Question: I want to draw this plot:

from <URL>. The beginning of the data:
'''
x <- read.csv2(text=
"strategy;success;date
1;1;02.09.2007
1;0;4/19/2012
1;1;2/15/2013
1;0;3/17/2004
1;1;12.02.2004
2;1;7/28/2014
1;1;9/29/2003
1;1;04.02.2004
1;1;09.02.2004
1;1;12/21/2004
1;1;6/23/2005
1;1;7/26/2005
1;1;8/24/2005
1;1;12.08.2005
1;1;01.10.2006
1;1;1/27/2006
1;1;07.10.2006
1;1;8/31/2006
1;1;3/20/2007
1;1;4/26/2007
1;1;6/27/2007
1;1;6/26/2007
1;1;7/16/2007
1;1;08.07.2007
1;1;2/26/2008
1;1;03.05.2008
1;1;04.10.2008
1;1;
1;1;09.01.2008
1;1;10/15/2008
1;1;10/23/2008
1;1;12/31/2008
1;1;1/22/2009")
'''
I want to select only data which have an 1 in column 1:
'''
x_selected <- x[x[,1]=="1", ]
'''
I realised that the column with the dates is the wrong class and very heterogenous:
'''
class(x_selected[,3])
## "factor"
'''
Then i wanted to change this ugly dates (not heterogenous) into dates, but I cant figure out how to adapt the dates? My best try failed:
'''
for (i in 1:nrow(x_selected)){
x_selected[i,3] <- as.Date(x_selected[i,3], "%d/%m/%Y")
}
'''
My next step would be to group the single dates into quarters:
'''
for (i in 1:nrow(x_selected)) {
x_selected[i,3] <- round_date(x_selected[i, 3], unit = c("quarter"))
}
'''
I haven't been able to get any further. :-(
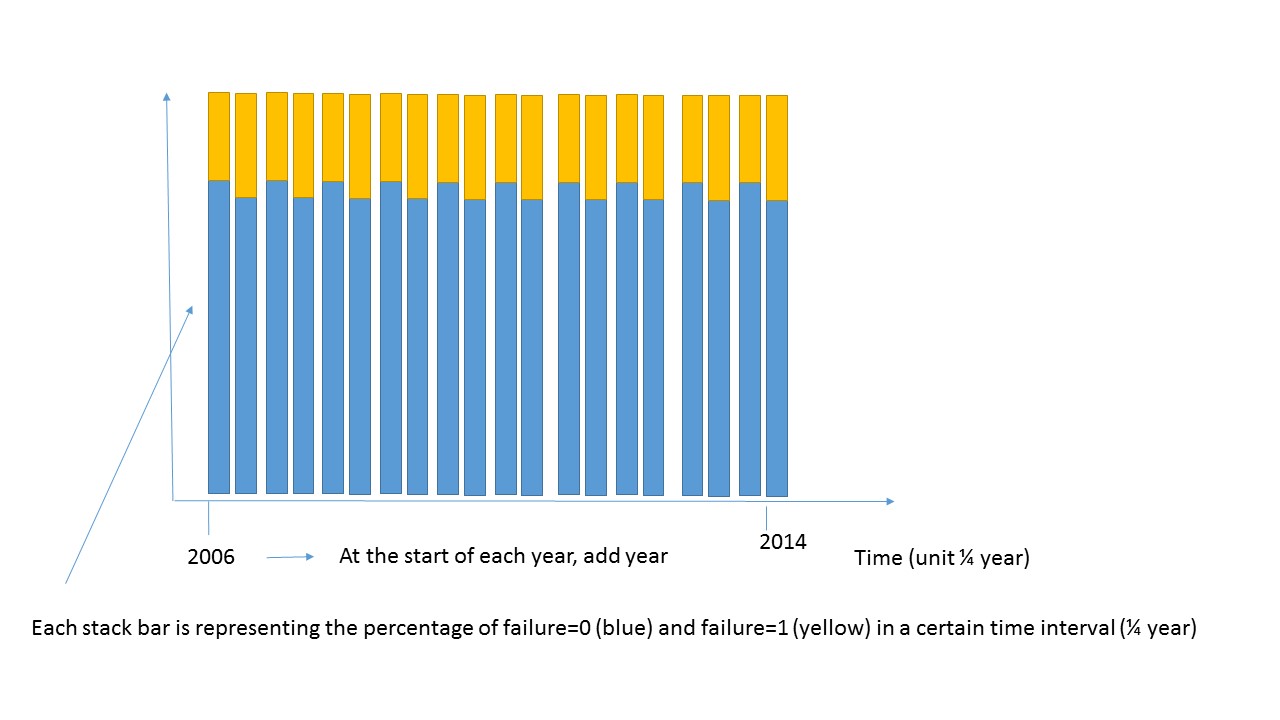
Answer: Here's a start:
'''
x2 <- subset(x,strategy==1)
'''
Replace . separators with /
'''
x2 <- transform(x2,date=gsub("\.","/",as.character(date)))
'''
Convert to date
'''
x2$date2 <- as.Date(x2$date,format="%m/%d/%Y")
'''
Convert to year/quarter
'''
x2$q <- zoo::as.yearqtr(x2$date2)
'''
Proportion of successes by quarter:
'''
with(x2,tapply(success,list(q),mean))
'''